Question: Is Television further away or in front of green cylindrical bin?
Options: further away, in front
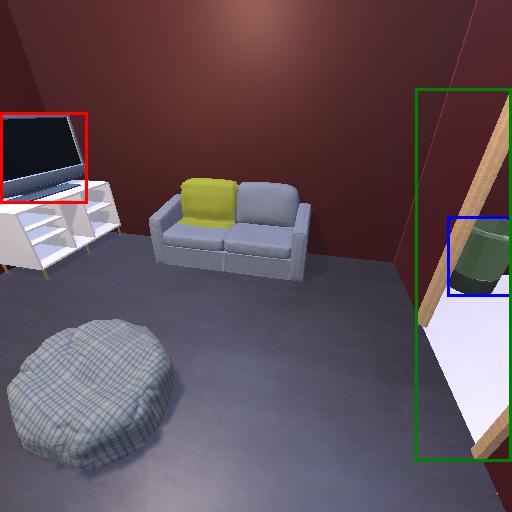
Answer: further away